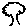
Label: tree